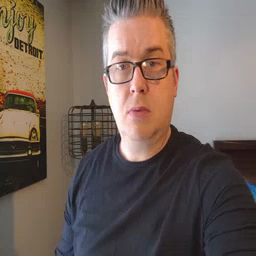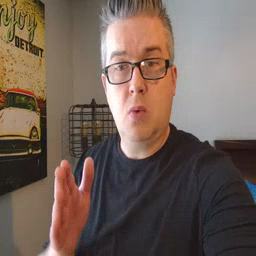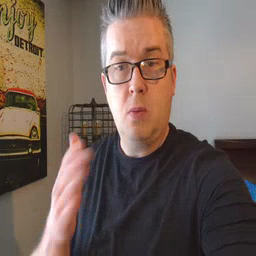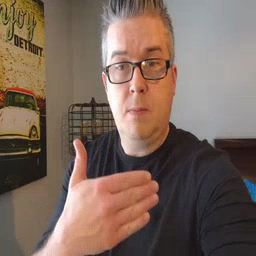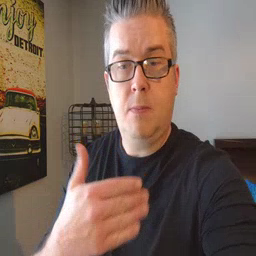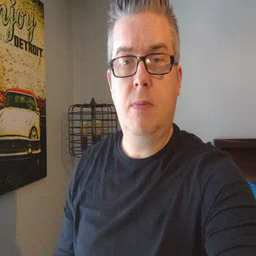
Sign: room